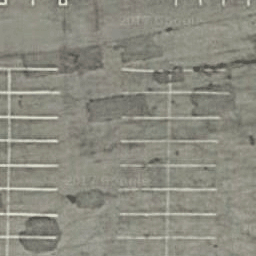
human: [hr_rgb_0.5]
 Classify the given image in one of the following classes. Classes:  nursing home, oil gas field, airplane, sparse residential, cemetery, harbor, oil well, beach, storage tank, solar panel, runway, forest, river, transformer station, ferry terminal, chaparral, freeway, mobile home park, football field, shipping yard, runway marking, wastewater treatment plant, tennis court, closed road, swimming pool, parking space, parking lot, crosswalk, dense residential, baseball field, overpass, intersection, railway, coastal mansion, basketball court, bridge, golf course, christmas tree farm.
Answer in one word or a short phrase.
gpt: parking space